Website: crate-barrel
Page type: customer-info-address
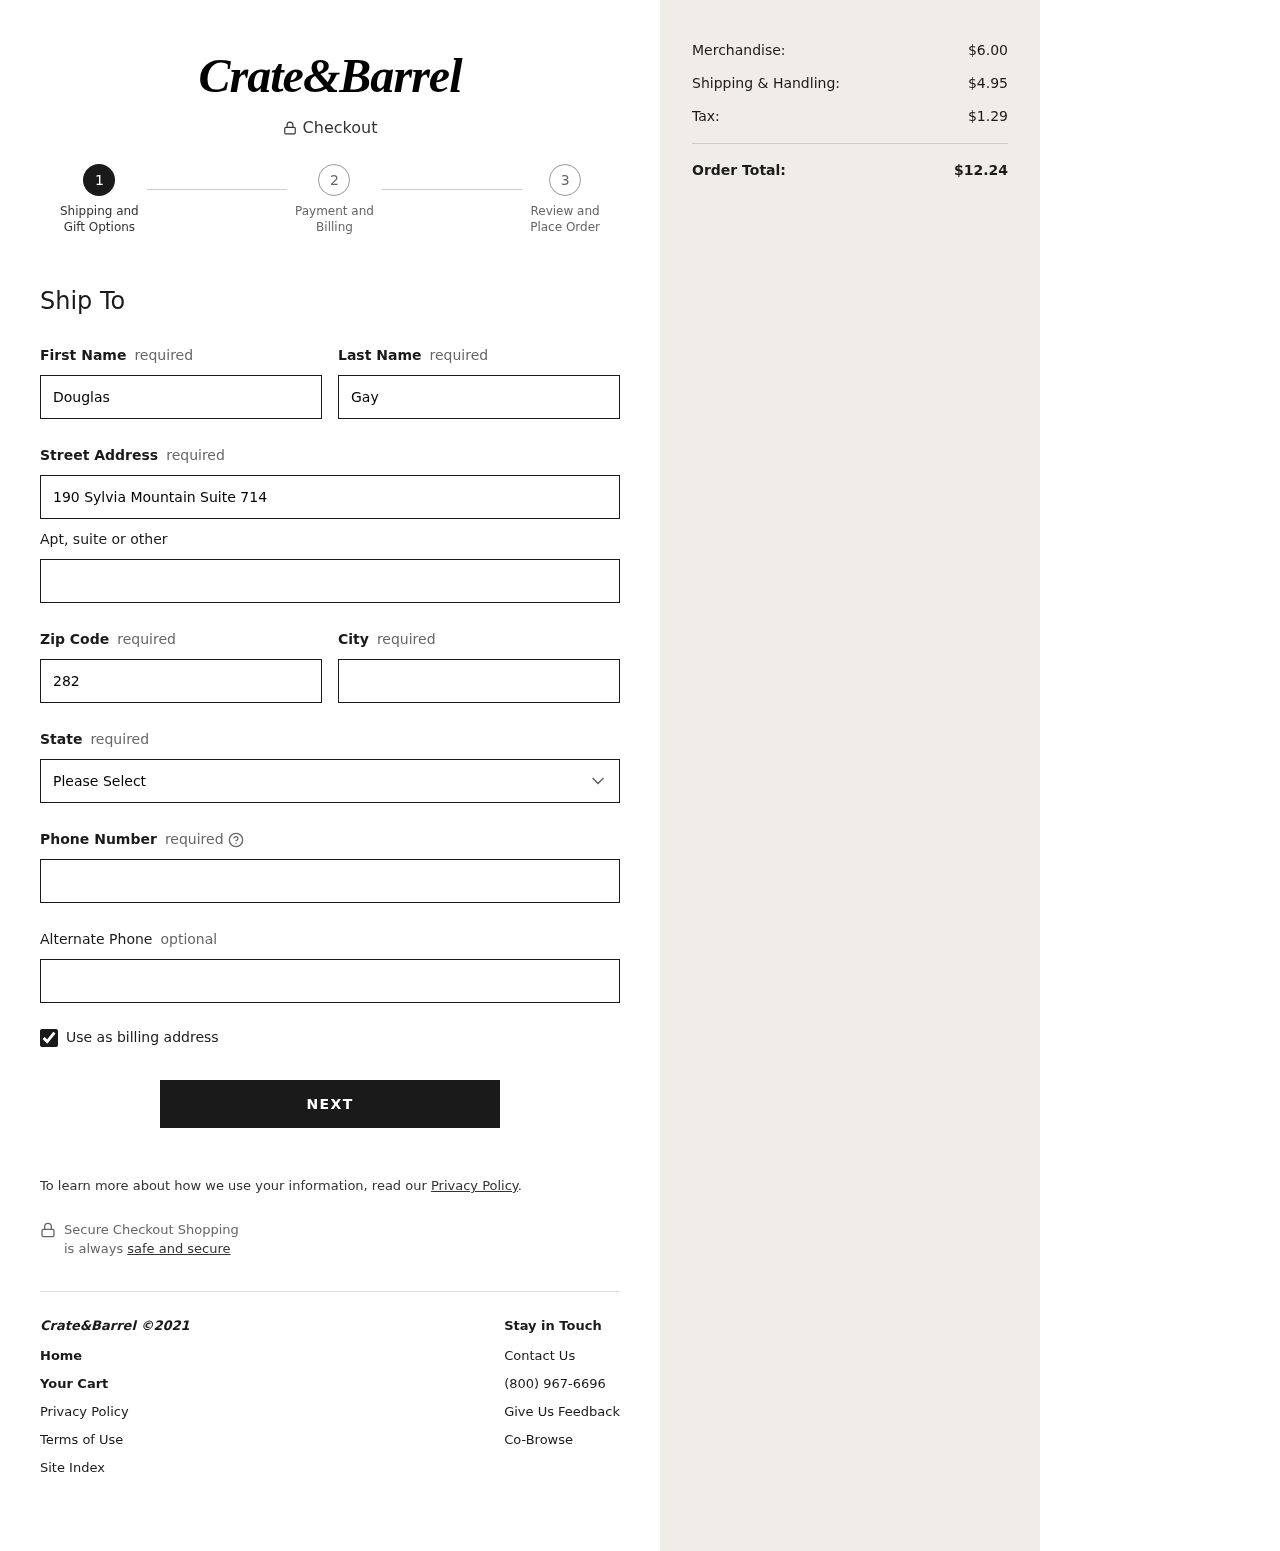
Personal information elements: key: PII_STATE
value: VI
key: PII_FIRSTNAME
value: Douglas
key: PII_LASTNAME
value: Gay
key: PII_STREET
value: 190 Sylvia Mountain Suite 714
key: PII_POSTCODE
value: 28276
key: PII_CITY
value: Port Christopher
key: PII_PHONE
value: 9947164093
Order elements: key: ORDER_SUBTOTAL
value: $6.00
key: ORDER_SHIPPING_COST
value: $4.95
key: ORDER_TAX
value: $1.29
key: ORDER_TOTAL
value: $12.24